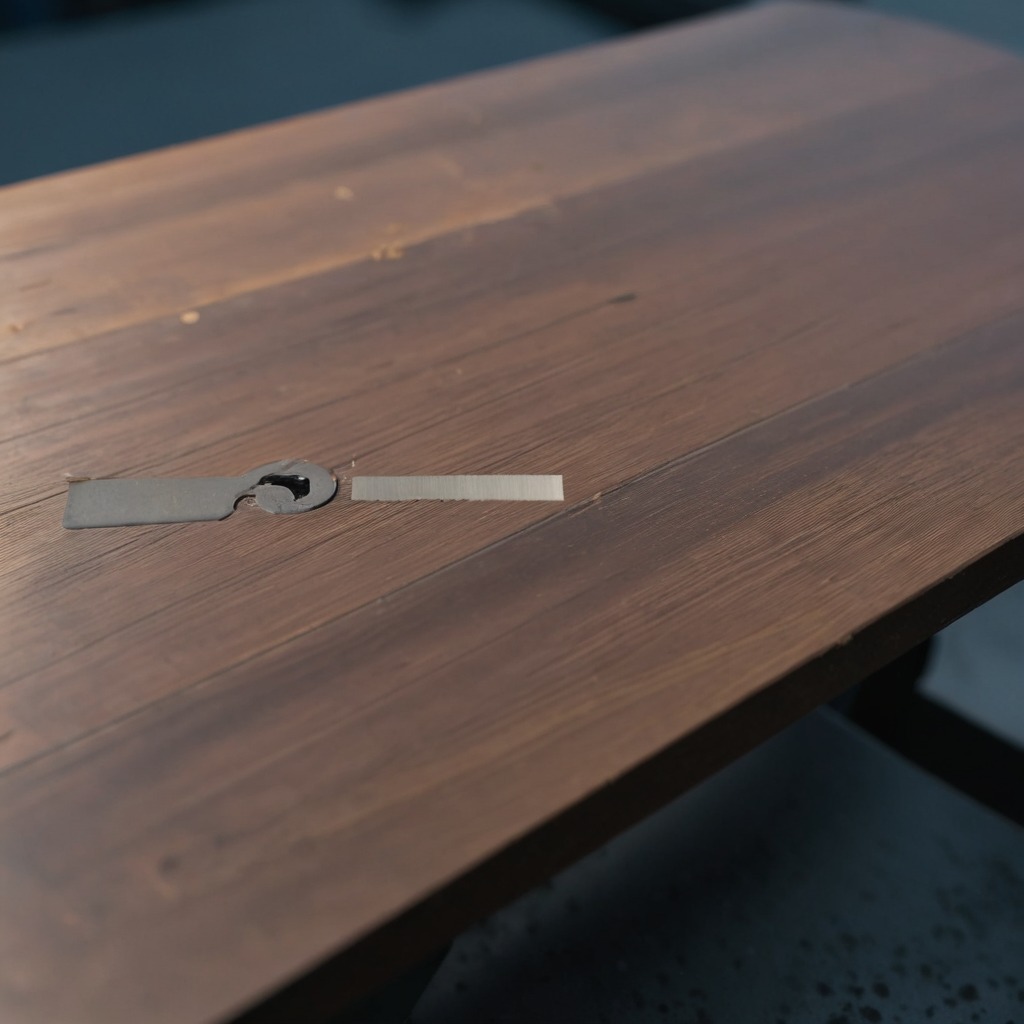
A metal saw is lying on the table with faint burn marks.